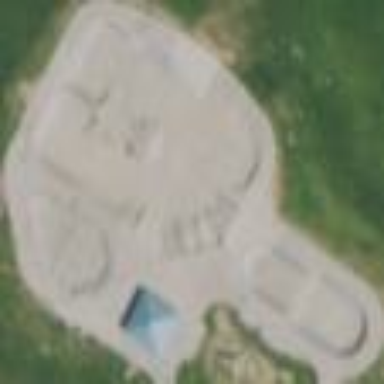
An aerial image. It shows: Concrete pitch for leisure land.